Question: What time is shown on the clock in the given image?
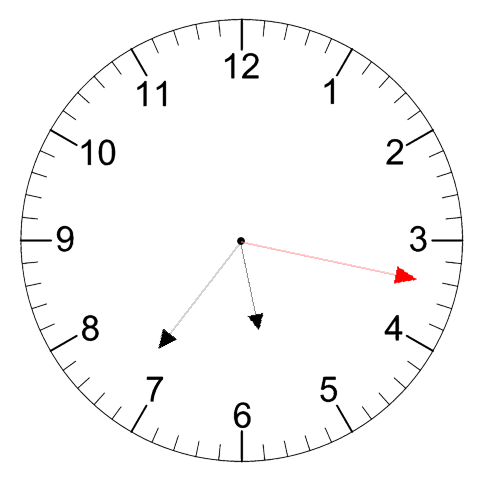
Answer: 05:36:17